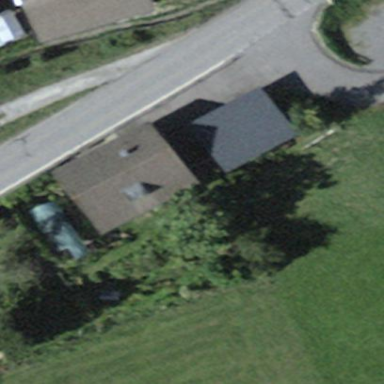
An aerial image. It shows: Detached building.